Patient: sex M, age 42
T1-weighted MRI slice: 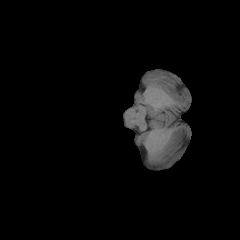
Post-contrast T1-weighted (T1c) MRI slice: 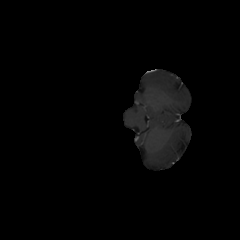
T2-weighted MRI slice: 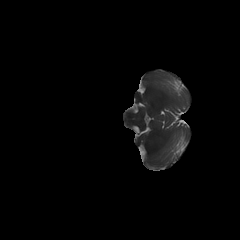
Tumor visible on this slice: no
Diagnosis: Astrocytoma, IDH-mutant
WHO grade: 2